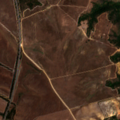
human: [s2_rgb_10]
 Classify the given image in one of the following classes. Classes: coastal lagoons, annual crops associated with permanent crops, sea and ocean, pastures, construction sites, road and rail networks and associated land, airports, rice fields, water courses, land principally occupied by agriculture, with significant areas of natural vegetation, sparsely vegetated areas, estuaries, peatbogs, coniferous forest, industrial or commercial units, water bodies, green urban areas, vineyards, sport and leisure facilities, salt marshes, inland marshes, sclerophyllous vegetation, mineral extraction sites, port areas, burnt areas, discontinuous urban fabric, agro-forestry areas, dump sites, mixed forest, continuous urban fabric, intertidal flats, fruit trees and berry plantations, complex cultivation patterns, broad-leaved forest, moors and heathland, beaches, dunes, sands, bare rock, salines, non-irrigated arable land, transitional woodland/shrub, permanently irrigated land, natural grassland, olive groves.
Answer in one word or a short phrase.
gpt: non-irrigated arable land, permanently irrigated land, pastures, broad-leaved forest, mixed forest